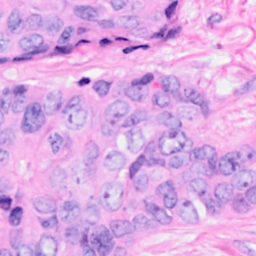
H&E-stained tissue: Breast